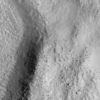
Label: not_dusty